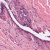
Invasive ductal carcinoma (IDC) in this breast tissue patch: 0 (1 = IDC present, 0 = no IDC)